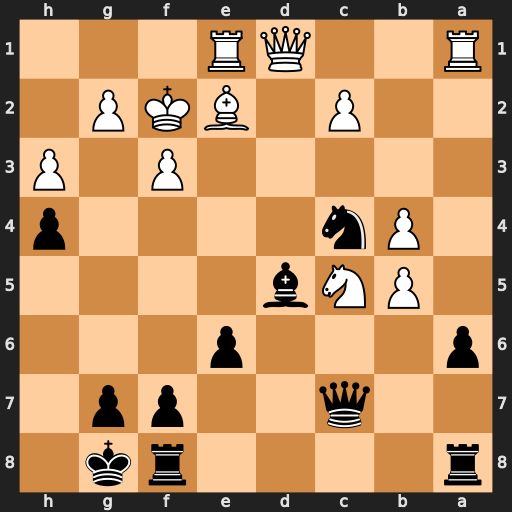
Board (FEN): r4rk1/2q2pp1/p3p3/1PNb4/1Pn4p/5P1P/2P1BKP1/R2QR3
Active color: b
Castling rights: -
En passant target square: -
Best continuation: Qg3+ Kg1 Ne3 Bf1 Nxd1